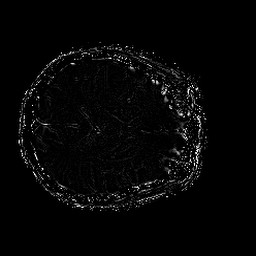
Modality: SWI
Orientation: axial
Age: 76
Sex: female
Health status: ill
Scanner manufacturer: philips
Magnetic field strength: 3 T
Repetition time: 0.031 s